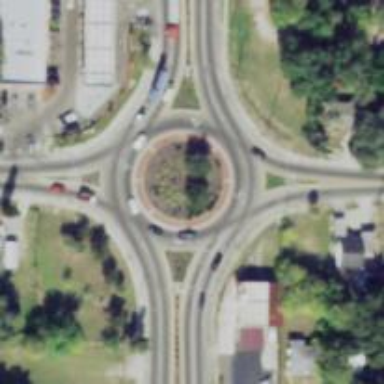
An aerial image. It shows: Secondary road leading to roundabout.